Question: I am using the following code, and I get an extra stroke line at the left top side in chat bubble. Please check this image for reference:

'''
UIRectCorner corners;
if (type == BubbleTypeSomeoneElse)
{
self.bubbleImage.image = nil;
corners = UIRectCornerBottomRight|UIRectCornerTopRight|UIRectCornerTopLeft;
}
else {
self.bubbleImage.image = nil;
corners = UIRectCornerBottomLeft|UIRectCornerTopRight|UIRectCornerTopLeft;
}
// space between each bubble
self.bubbleImage.frame = CGRectMake(x, y, width + self.data.insets.left + self.data.insets.right, height + self.data.insets.top-10 + self.data.insets.bottom);
UIBezierPath *path = [UIBezierPath bezierPathWithRoundedRect:self.bubbleImage.bounds byRoundingCorners:corners cornerRadii:CGSizeMake(7, 7)];
CAShapeLayer *maskLayer = [[CAShapeLayer alloc] init];
maskLayer.frame = self.bubbleImage.bounds;
maskLayer.path = path.CGPath;
CAShapeLayer *borderLayer = [[CAShapeLayer alloc] init];
borderLayer.frame = self.bubbleImage.bounds;
borderLayer.path = path.CGPath;
borderLayer.lineWidth = 1.0f;
borderLayer.strokeColor = [UIColor blackColor].CGColor;
borderLayer.fillColor = [UIColor clearColor].CGColor;
[self.bubbleImage.layer addSublayer:borderLayer];
'''
Please let me know what I am doing wrong in the above code, if need anything more from my code comment down I will provide as soon as possible.
Thanks in advance!!
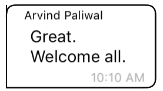
Answer: Based on the code you have shown, there's no problem at all:
<URL>
Therefore the problem is due to code you have shown. But what that code is, is impossible to say, because, uh, you have not shown that code.
At a guess, however, I would suggest you consider this: Your code shows that you are making the image view's image 'nil' each time your code runs. That's good. But your code does remove the previous existing 'layer' which you added the previous time this code ran. Therefore I'm betting that what you are seeing is left over from the previous existing 'layer' which you forgot to remove.
Indeed, if this code runs multiple times there is a great danger of piling up sublayers on top of one another.